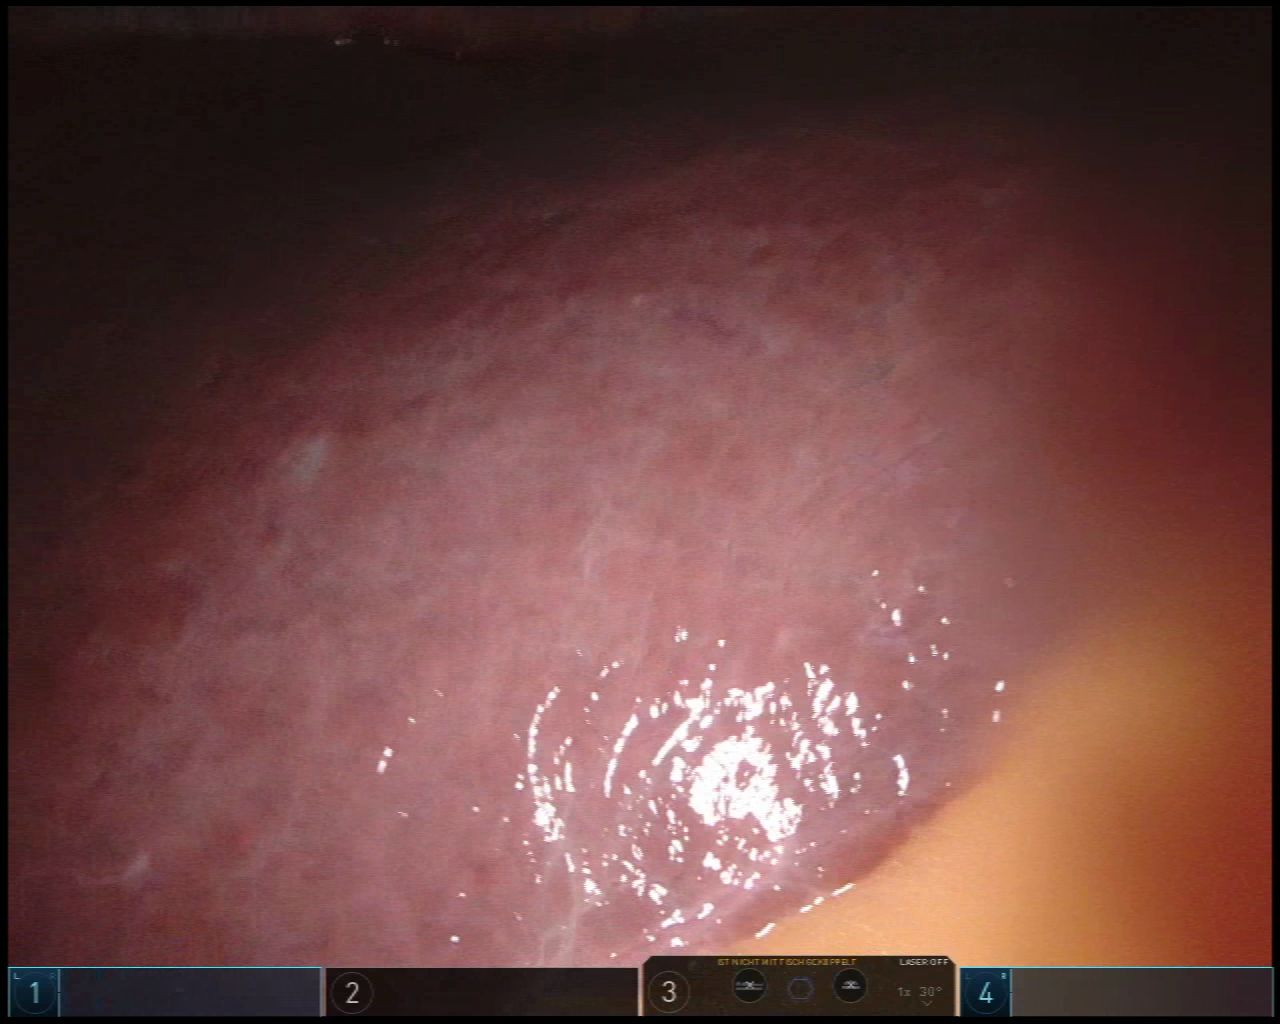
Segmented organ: liver
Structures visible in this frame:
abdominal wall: yes
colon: no
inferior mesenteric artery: no
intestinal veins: no
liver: yes
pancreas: no
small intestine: no
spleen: no
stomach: no
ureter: no
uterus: no
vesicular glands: no